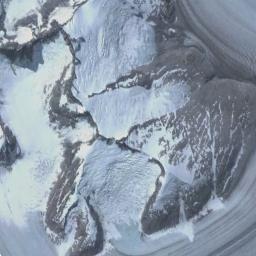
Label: snowberg